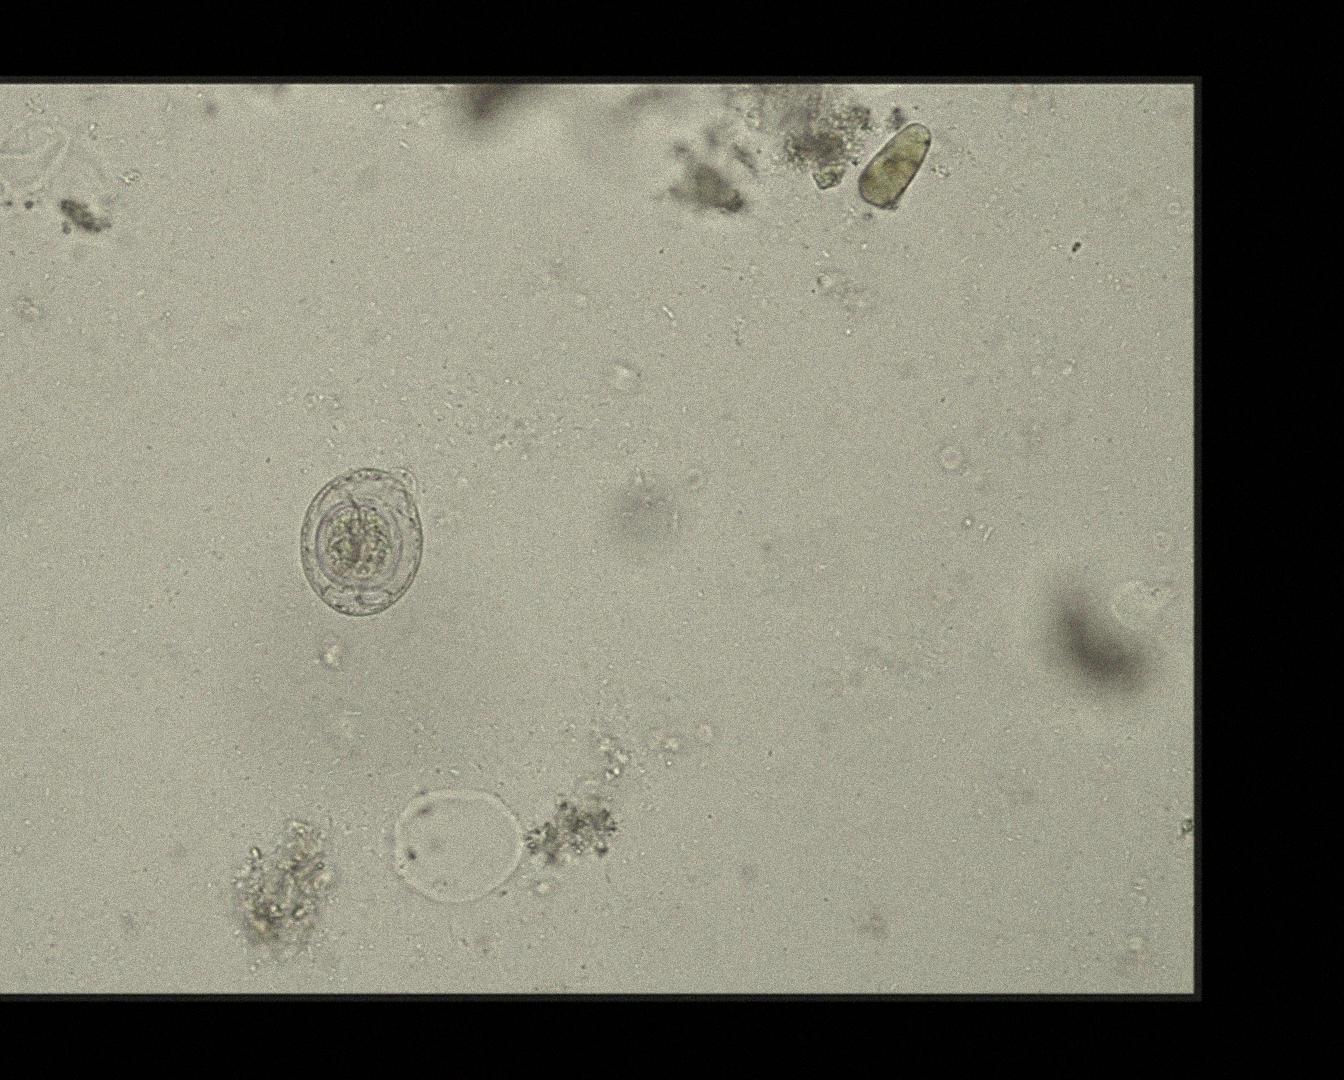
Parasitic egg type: Hymenolepis nana